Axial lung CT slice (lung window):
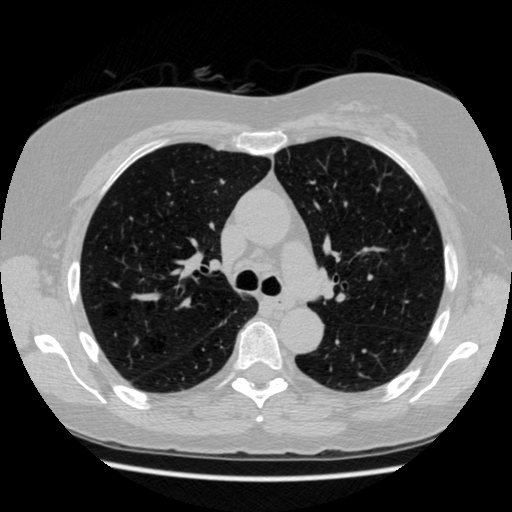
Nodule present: no